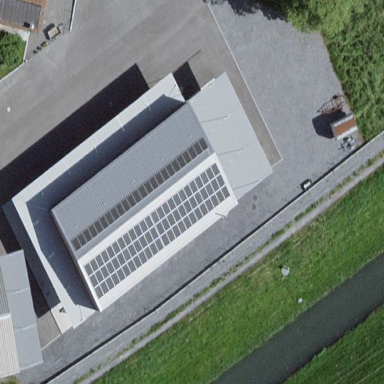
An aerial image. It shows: View of roof of building.